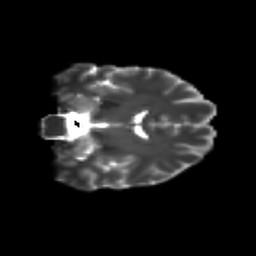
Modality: T2w
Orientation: coronal
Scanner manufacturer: siemens
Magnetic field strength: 3 T
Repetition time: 9.2 s
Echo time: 0.084 s